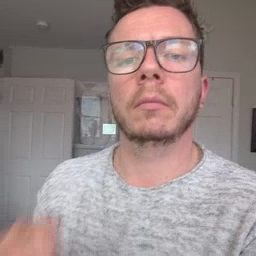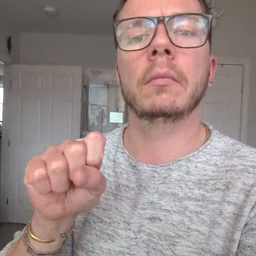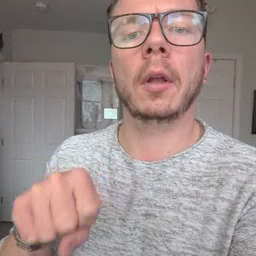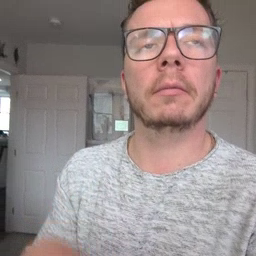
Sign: can